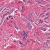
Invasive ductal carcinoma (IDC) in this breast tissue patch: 0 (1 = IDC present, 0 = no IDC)